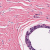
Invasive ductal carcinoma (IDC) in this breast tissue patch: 0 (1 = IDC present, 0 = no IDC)